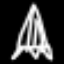
Label: The Eiffel Tower